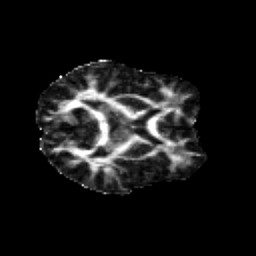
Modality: FA
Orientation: axial
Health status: healthy
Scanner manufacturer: siemens
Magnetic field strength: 3 T
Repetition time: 12 s
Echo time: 0.092 s